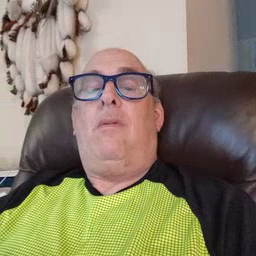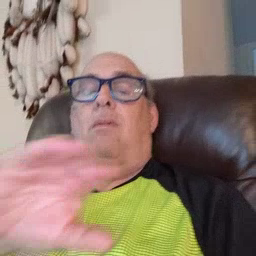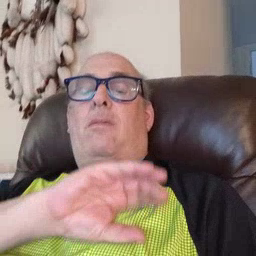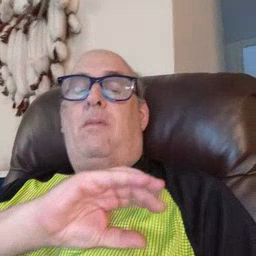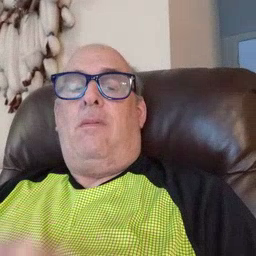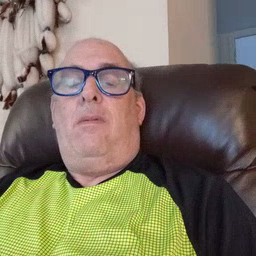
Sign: police